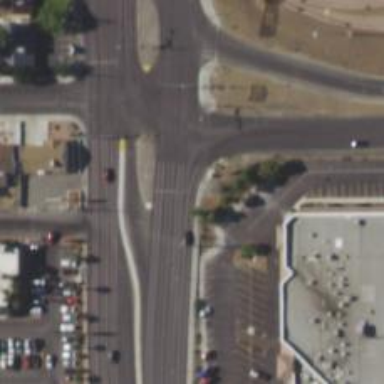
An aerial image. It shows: Solid stop line on the road marking.